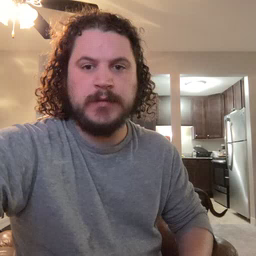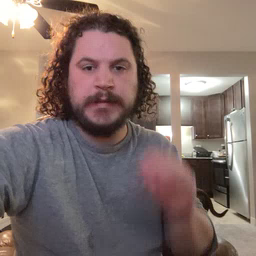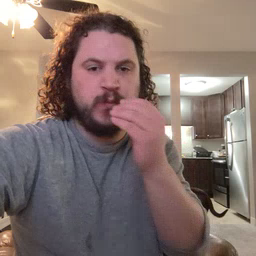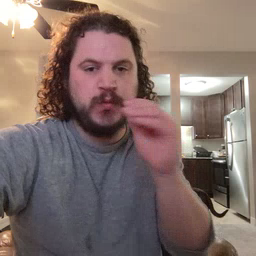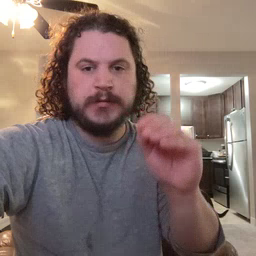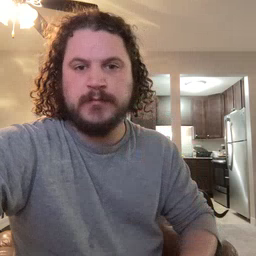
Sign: kiss